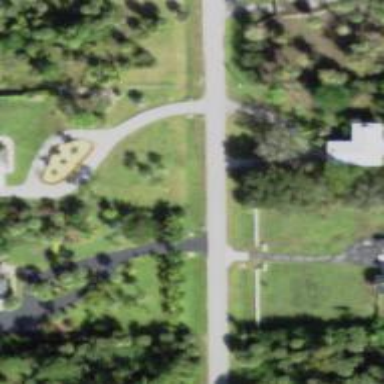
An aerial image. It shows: Residential road.